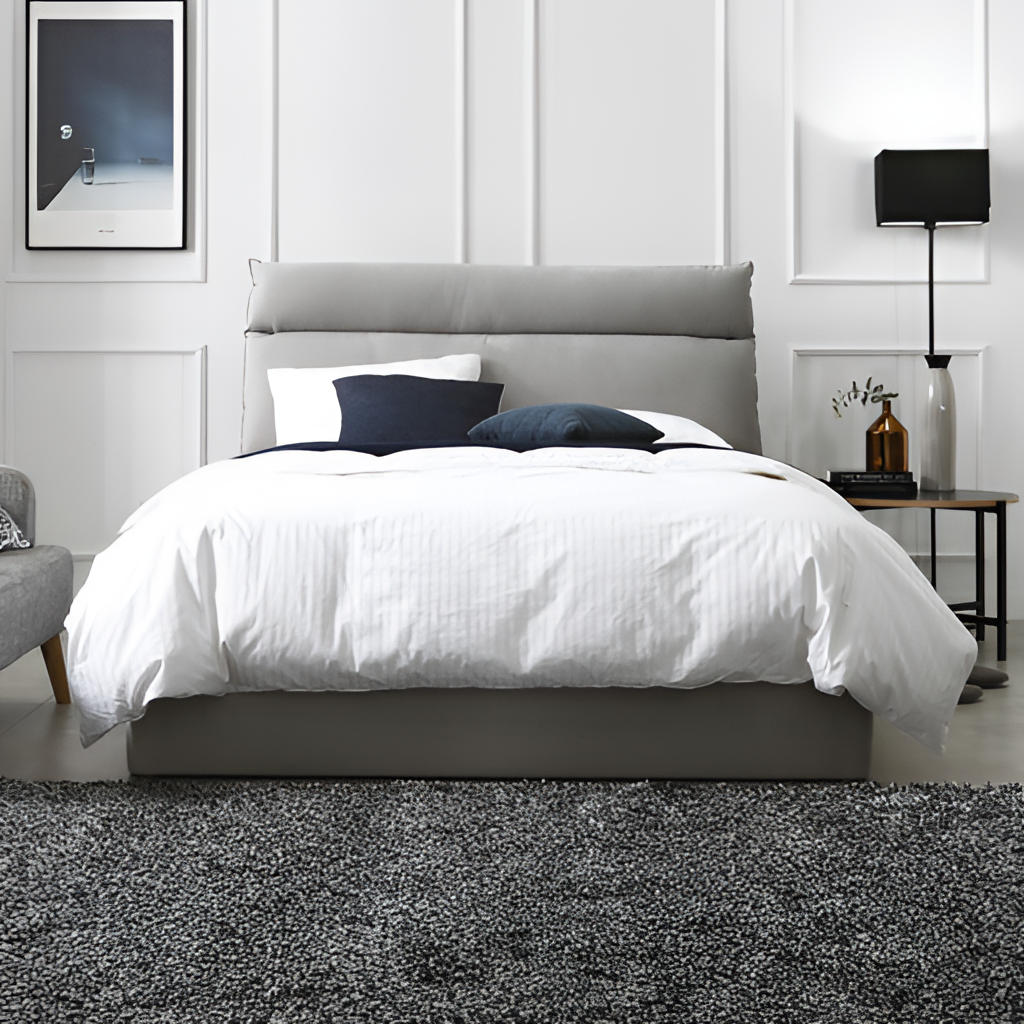
gray fabric bed, bedroom, panel wallpaper, with solid pattern, modern, gray carpet flooring, with textured pattern